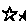
Label: star